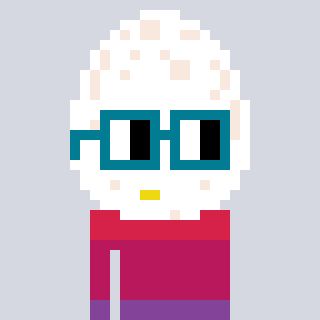
a pixel art character with square dark green glasses, a egg-shaped head and a darkbrown-colored body on a cool background